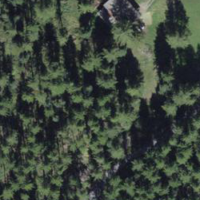
EUNIS habitat code: 43
Species observed at this site:
Noccaea caerulescens